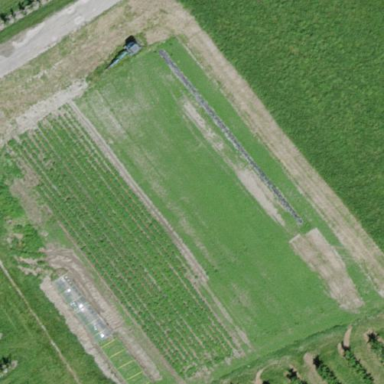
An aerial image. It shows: Greenhouse.